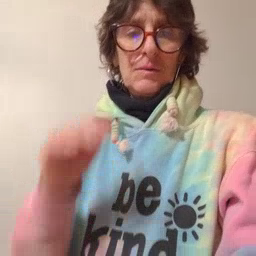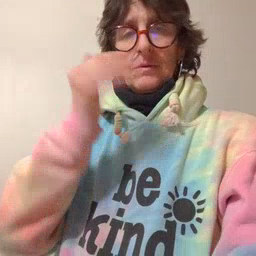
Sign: sleepy